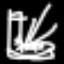
Label: pants